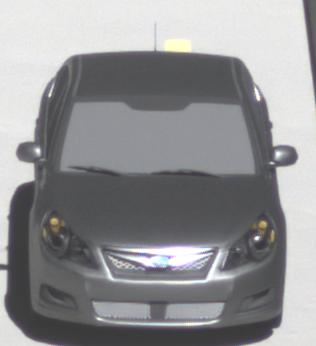
Make: Subaru
Model: Legacy 2.0R
Detailed model: Legacy (IV) Limousine
Model produced from: 2007/09
Model produced until: 2008/10
Doors: 4
Color: gray
Road condition: dry road
Daytime: midday
Contrast: high contrast